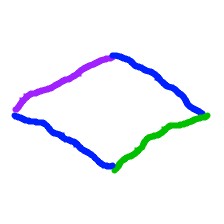
Shape: rhombus